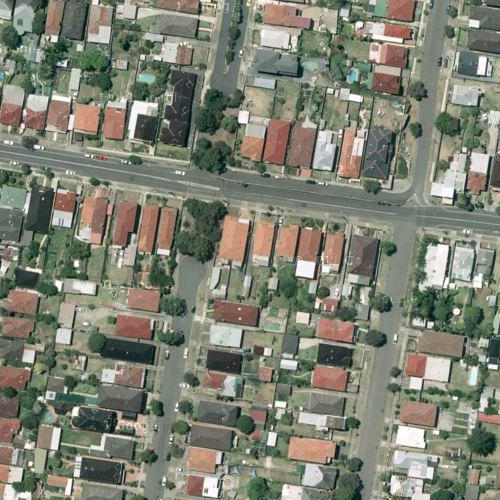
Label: sydney